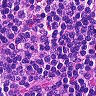
Metastatic tissue present: no